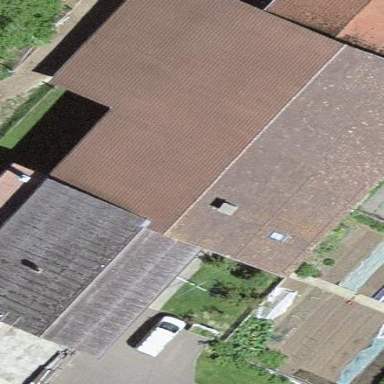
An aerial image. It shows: Farm building.